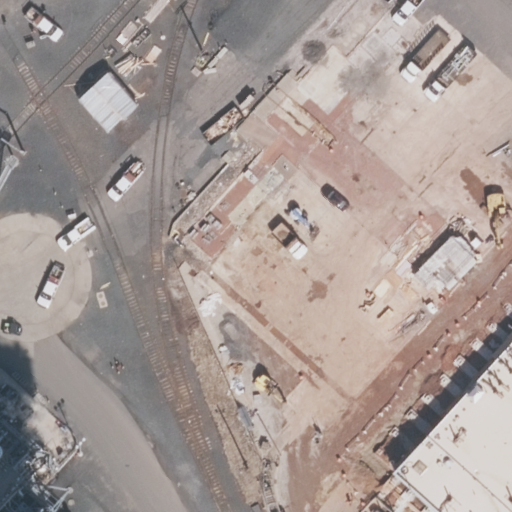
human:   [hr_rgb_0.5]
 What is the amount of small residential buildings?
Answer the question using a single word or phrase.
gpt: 0

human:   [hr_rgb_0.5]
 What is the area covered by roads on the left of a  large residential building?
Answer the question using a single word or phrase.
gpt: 0m2

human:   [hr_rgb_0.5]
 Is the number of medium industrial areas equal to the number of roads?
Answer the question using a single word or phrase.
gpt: no

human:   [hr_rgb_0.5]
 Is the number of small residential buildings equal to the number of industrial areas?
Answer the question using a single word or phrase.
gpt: no

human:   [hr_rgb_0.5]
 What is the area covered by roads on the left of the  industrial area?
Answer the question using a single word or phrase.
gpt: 0m2

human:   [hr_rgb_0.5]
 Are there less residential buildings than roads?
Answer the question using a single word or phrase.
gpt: yes

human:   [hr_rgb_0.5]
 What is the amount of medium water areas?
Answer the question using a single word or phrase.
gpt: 0

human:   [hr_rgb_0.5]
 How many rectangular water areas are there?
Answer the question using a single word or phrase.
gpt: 0

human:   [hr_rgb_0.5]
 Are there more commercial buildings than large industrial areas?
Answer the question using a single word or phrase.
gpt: no

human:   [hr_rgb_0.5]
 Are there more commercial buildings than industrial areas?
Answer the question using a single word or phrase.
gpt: no

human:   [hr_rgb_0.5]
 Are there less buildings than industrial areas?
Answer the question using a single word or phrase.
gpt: yes

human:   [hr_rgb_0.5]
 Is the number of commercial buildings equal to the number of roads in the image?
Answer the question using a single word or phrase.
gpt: no

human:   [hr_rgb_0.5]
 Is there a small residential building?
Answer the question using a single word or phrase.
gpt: no

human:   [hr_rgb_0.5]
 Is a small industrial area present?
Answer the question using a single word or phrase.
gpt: no

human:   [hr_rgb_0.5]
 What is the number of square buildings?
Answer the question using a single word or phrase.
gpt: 0

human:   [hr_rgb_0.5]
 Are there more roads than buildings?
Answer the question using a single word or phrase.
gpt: yes

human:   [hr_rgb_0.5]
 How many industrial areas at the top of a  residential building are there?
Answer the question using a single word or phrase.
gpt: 0

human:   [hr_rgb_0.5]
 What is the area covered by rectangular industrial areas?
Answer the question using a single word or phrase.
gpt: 10583m2

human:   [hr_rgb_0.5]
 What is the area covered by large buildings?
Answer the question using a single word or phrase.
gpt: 0m2

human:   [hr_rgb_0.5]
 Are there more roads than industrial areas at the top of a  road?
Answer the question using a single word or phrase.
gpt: yes

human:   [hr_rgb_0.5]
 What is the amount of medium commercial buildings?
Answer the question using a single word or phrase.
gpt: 0

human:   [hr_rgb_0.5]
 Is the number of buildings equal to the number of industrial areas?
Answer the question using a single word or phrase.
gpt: no

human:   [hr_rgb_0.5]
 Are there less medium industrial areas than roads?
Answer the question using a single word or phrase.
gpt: yes

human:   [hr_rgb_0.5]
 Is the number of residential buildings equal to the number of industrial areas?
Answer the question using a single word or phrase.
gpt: no

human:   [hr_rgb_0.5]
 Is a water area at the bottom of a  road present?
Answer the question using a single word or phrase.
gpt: no

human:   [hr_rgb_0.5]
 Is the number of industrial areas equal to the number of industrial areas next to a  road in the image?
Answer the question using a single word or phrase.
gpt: yes

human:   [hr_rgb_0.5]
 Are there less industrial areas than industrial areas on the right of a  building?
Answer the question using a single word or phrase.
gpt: no

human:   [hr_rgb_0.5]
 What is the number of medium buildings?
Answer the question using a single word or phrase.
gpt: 0

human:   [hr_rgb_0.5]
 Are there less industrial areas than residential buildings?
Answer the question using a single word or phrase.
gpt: no

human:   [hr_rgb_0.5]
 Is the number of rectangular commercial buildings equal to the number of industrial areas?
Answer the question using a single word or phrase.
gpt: no

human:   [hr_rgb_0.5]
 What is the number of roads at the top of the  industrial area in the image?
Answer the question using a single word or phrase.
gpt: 2

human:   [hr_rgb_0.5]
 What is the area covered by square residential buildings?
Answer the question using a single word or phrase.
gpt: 0m2

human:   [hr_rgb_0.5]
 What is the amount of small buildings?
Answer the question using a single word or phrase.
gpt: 0

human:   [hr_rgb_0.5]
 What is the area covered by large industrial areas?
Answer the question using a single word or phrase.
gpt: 10583m2

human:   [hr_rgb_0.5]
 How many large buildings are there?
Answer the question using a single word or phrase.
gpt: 0

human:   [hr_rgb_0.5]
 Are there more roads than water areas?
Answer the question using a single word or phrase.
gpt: yes